Question: I am looking to do something like this in javafx 2.2 or at least in javafx 8. I browsed the <URL> without results.

It is possible to do this effect by displaying and svg in a <URL>. But my application have to display a lot of text with this effect. The WebView is a too heavy component for drawing a text with this effect.
I asked the same question on the <URL>.
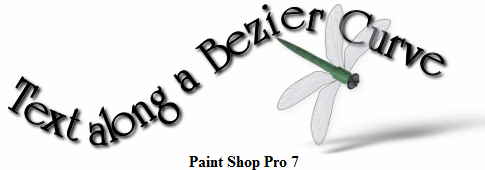
Answer: Here is an abuse of the <URL>.
The program lets you drag control points around to define a curve, then plot text along that curve. Characters in the text are spaced equidistantly, so it works best if the total length of the curve matches pretty close to the text width with "normal" spacing and it doesn't make adjustments for things like kerning.
The samples below show:
1. Curved text with a glow effect.
2. Some curved text with no effect applied.
3. The control manipulation points used to define the curved path the text without effect was plotted along.

The solution was a quick hack based on the answer to the StackOverflow question: <URL>. I am sure a better solution could be found with more effort, time and skill.
Because the program is based on transitions, it would be very easy to adopt it so that text can be animated to follow the curve, wrapping from right back to left on overflow (like you might see in <URL>.
Any of the standard JavaFX effects such as glows, shadows, etc and font changes can be applied to get things like the shadowed effect from the paintshop pro text in your question. A glow effect is a nice effect to apply here as it subtly softens the jagged edges around rotated characters.
Also the PathTransition this solution is based on can take any arbitrary shape as input for the path, so the text can follow other kinds of paths, not just cubic curves.
'''
import javafx.animation.*;
import javafx.application.Application;
import javafx.beans.property.DoubleProperty;
import javafx.collections.*;
import javafx.event.*;
import javafx.scene.*;
import javafx.scene.control.ToggleButton;
import javafx.scene.effect.Glow;
import javafx.scene.input.MouseEvent;
import javafx.scene.paint.Color;
import javafx.scene.shape.*;
import javafx.scene.text.Text;
import javafx.stage.Stage;
import javafx.util.Duration;
/**
* Example of drawing text along a cubic curve.
* Drag the anchors around to change the curve.
*/
public class BezierTextPlotter extends Application {
private static final String CURVED_TEXT = "Bezier Curve";
public static void main(String[] args) throws Exception {
launch(args);
}
@Override
public void start(final Stage stage) throws Exception {
final CubicCurve curve = createStartingCurve();
Line controlLine1 = new BoundLine(curve.controlX1Property(), curve.controlY1Property(), curve.startXProperty(), curve.startYProperty());
Line controlLine2 = new BoundLine(curve.controlX2Property(), curve.controlY2Property(), curve.endXProperty(), curve.endYProperty());
Anchor start = new Anchor(Color.PALEGREEN, curve.startXProperty(), curve.startYProperty());
Anchor control1 = new Anchor(Color.GOLD, curve.controlX1Property(), curve.controlY1Property());
Anchor control2 = new Anchor(Color.GOLDENROD, curve.controlX2Property(), curve.controlY2Property());
Anchor end = new Anchor(Color.TOMATO, curve.endXProperty(), curve.endYProperty());
final Text text = new Text(CURVED_TEXT);
text.setStyle("-fx-font-size: 40px");
text.setEffect(new Glow());
final ObservableList<Text> parts = FXCollections.observableArrayList();
final ObservableList<PathTransition> transitions = FXCollections.observableArrayList();
for (char character : text.textProperty().get().toCharArray()) {
Text part = new Text(character + "");
part.setEffect(text.getEffect());
part.setStyle(text.getStyle());
parts.add(part);
part.setVisible(false);
transitions.add(createPathTransition(curve, part));
}
final ObservableList<Node> controls = FXCollections.observableArrayList();
controls.setAll(controlLine1, controlLine2, curve, start, control1, control2, end);
final ToggleButton plot = new ToggleButton("Plot Text");
plot.setOnAction(new PlotHandler(plot, parts, transitions, controls));
Group content = new Group(controlLine1, controlLine2, curve, start, control1, control2, end, plot);
content.getChildren().addAll(parts);
stage.setTitle("Cubic Curve Manipulation Sample");
stage.setScene(new Scene(content, 400, 400, Color.ALICEBLUE));
stage.show();
}
private PathTransition createPathTransition(CubicCurve curve, Text text) {
final PathTransition transition = new PathTransition(Duration.seconds(10), curve, text);
transition.setAutoReverse(false);
transition.setCycleCount(PathTransition.INDEFINITE);
transition.setOrientation(PathTransition.OrientationType.ORTHOGONAL_TO_TANGENT);
transition.setInterpolator(Interpolator.LINEAR);
return transition;
}
private CubicCurve createStartingCurve() {
CubicCurve curve = new CubicCurve();
curve.setStartX(50);
curve.setStartY(200);
curve.setControlX1(150);
curve.setControlY1(300);
curve.setControlX2(250);
curve.setControlY2(50);
curve.setEndX(350);
curve.setEndY(150);
curve.setStroke(Color.FORESTGREEN);
curve.setStrokeWidth(4);
curve.setStrokeLineCap(StrokeLineCap.ROUND);
curve.setFill(Color.CORNSILK.deriveColor(0, 1.2, 1, 0.6));
return curve;
}
class BoundLine extends Line {
BoundLine(DoubleProperty startX, DoubleProperty startY, DoubleProperty endX, DoubleProperty endY) {
startXProperty().bind(startX);
startYProperty().bind(startY);
endXProperty().bind(endX);
endYProperty().bind(endY);
setStrokeWidth(2);
setStroke(Color.GRAY.deriveColor(0, 1, 1, 0.5));
setStrokeLineCap(StrokeLineCap.BUTT);
getStrokeDashArray().setAll(10.0, 5.0);
}
}
// a draggable anchor displayed around a point.
class Anchor extends Circle {
Anchor(Color color, DoubleProperty x, DoubleProperty y) {
super(x.get(), y.get(), 10);
setFill(color.deriveColor(1, 1, 1, 0.5));
setStroke(color);
setStrokeWidth(2);
setStrokeType(StrokeType.OUTSIDE);
x.bind(centerXProperty());
y.bind(centerYProperty());
enableDrag();
}
// make a node movable by dragging it around with the mouse.
private void enableDrag() {
final Delta dragDelta = new Delta();
setOnMousePressed(new EventHandler<MouseEvent>() {
@Override
public void handle(MouseEvent mouseEvent) {
// record a delta distance for the drag and drop operation.
dragDelta.x = getCenterX() - mouseEvent.getX();
dragDelta.y = getCenterY() - mouseEvent.getY();
getScene().setCursor(Cursor.MOVE);
}
});
setOnMouseReleased(new EventHandler<MouseEvent>() {
@Override
public void handle(MouseEvent mouseEvent) {
getScene().setCursor(Cursor.HAND);
}
});
setOnMouseDragged(new EventHandler<MouseEvent>() {
@Override
public void handle(MouseEvent mouseEvent) {
double newX = mouseEvent.getX() + dragDelta.x;
if (newX > 0 && newX < getScene().getWidth()) {
setCenterX(newX);
}
double newY = mouseEvent.getY() + dragDelta.y;
if (newY > 0 && newY < getScene().getHeight()) {
setCenterY(newY);
}
}
});
setOnMouseEntered(new EventHandler<MouseEvent>() {
@Override
public void handle(MouseEvent mouseEvent) {
if (!mouseEvent.isPrimaryButtonDown()) {
getScene().setCursor(Cursor.HAND);
}
}
});
setOnMouseExited(new EventHandler<MouseEvent>() {
@Override
public void handle(MouseEvent mouseEvent) {
if (!mouseEvent.isPrimaryButtonDown()) {
getScene().setCursor(Cursor.DEFAULT);
}
}
});
}
// records relative x and y co-ordinates.
private class Delta {
double x, y;
}
}
// plots text along a path defined by provided bezier control points.
private static class PlotHandler implements EventHandler<ActionEvent> {
private final ToggleButton plot;
private final ObservableList<Text> parts;
private final ObservableList<PathTransition> transitions;
private final ObservableList<Node> controls;
public PlotHandler(ToggleButton plot, ObservableList<Text> parts, ObservableList<PathTransition> transitions, ObservableList<Node> controls) {
this.plot = plot;
this.parts = parts;
this.transitions = transitions;
this.controls = controls;
}
@Override
public void handle(ActionEvent actionEvent) {
if (plot.isSelected()) {
for (int i = 0; i < parts.size(); i++) {
parts.get(i).setVisible(true);
final Transition transition = transitions.get(i);
transition.stop();
transition.jumpTo(Duration.seconds(10).multiply((i + 0.5) * 1.0 / parts.size()));
// just play a single animation frame to display the curved text, then stop
AnimationTimer timer = new AnimationTimer() {
int frameCounter = 0;
@Override
public void handle(long l) {
frameCounter++;
if (frameCounter == 1) {
transition.stop();
stop();
}
}
};
timer.start();
transition.play();
}
plot.setText("Show Controls");
} else {
plot.setText("Plot Text");
}
for (Node control : controls) {
control.setVisible(!plot.isSelected());
}
for (Node part : parts) {
part.setVisible(plot.isSelected());
}
}
}
}
'''
Another possible solution would be to measure each text character and do the mathematics to interpolate the text location and rotation without using a PathTransition. But PathTransition was already there and worked fine for me (maybe the curve distance measurements for the text advances might challenge me anyway).
> Do you think it is possible to implement a javafx.scene.effect.Effect by adapting your code?
No. Implementing an effect would require performing the mathematics for displaying the text along the bezier curve, which my answer doesn't provide (as it just adopts the existing PathTransition to do this).
Besides, there is no public API in JavaFX 2.2 for implementing your own custom effect.
There is an existing <URL> would likely distort the text.
IMO, writing text along a Bezier curve is more layout related than effect related - it is best to adjust the layout and rotation of the characters rather than to use an effect to move them around.
> Or may be there is a better way for integrating it properly in the JFX framework ?
You could subclass Pane and create a custom PathLayout that is similar to a <URL> etc. So, for total fidelity and accuracy, you would need implement your own low level text layout algorithm. If it were me, I'd only go to that effort if the "good enough" solution provided in this answer using PathTransitions turned out not to be high enough quality for you.